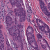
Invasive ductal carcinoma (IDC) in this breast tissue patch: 1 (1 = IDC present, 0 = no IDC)